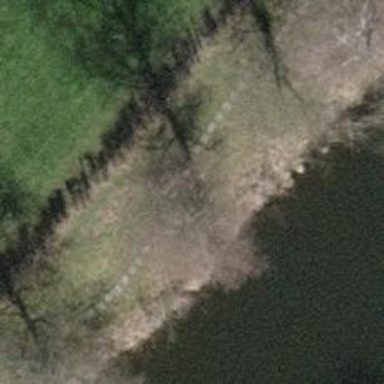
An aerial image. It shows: Hedge acting as barrier.